Question: If you want to create something like a type driven selection with values :

What is the best way to save this object-wise in Java (to later persist this with jpa)
I would also like later on to query over this to get e.g. the avgerage score (what to do with the NA value is also something to think about).
No idea how to tackle this, so suggestions would be more then welcome.
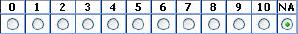
Answer: If your values are only ever going to be numeric plus N/A, then you can do as Perception and Gavin Xiong suggested and store this as a NUMBER column in the DB. I'd make the column nullable and use DBNULL to represent N/A as Perception suggests, rather than using a magic value (even a "standard" one like -1). Neither of them addressed how to represent this in the Java code, but I think that null in Java is a more natural mapping to DBNULL in a database in most cases, so I'd represent this as an Integer (Object) rather than an int (primitive) with null == DBNULL == N/A, unless there's a reason to do otherwise.
You yourself brought up the edge case of how to handle formulas (e.g. AVERAGE) for N/A values, and you'll need to define your desired behavior in those cases to get a final answer. Your decision of how to store these value will also make a difference to how complicated your formula queries have to be; if you store the value as -1 the way Gavin suggests, you're definitely going to have to write a query with a WHERE clause to exclude those rows from an average value (if that's your desired behavior), whereas you might get some of that for free if you make the column NULLABLE and store DBNULL as the value for N/A.
One note: you should be pretty sure that you're not going to have any non-numeric values other than N/A before you map N/A to DBNULL. If you think there's a good chance there will be other non-numeric values in the future, I'd think seriously about storing this differently, because DBNULL is only ever going to let you represent one non-numeric value. If you have to go down that path, I'd store everything as VARCHARs in the DB, and then add code in either Java or SQL/JPA that parse the numeric strings into a number and runs your formula on them dynamically. (You could do it with multiple magic values like -1, -2, etc., but it will quickly get kludgy if you have more than a couple of them.)